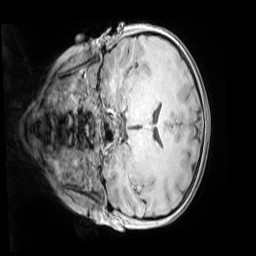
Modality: MP2RAGE
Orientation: coronal
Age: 9
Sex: female
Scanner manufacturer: siemens
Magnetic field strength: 3 T
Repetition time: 4 s
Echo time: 0.00303 s